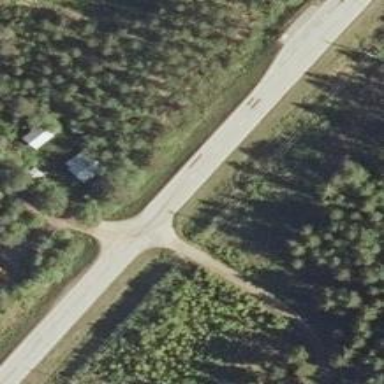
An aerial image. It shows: Asphalt road designated as trunk highway.